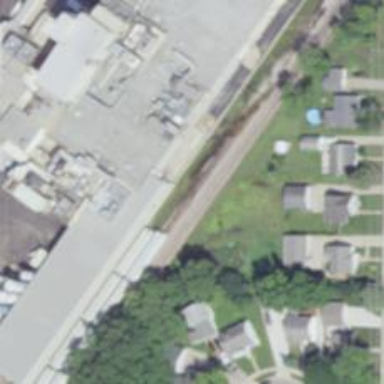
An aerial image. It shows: Railway siding for service.